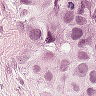
Metastatic tissue present: yes